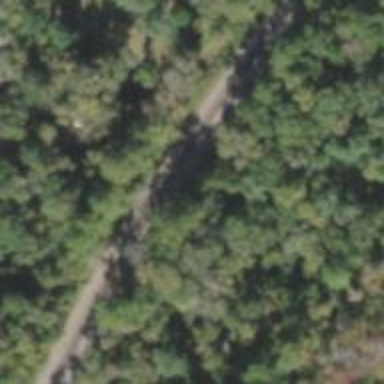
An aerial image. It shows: Railway track.